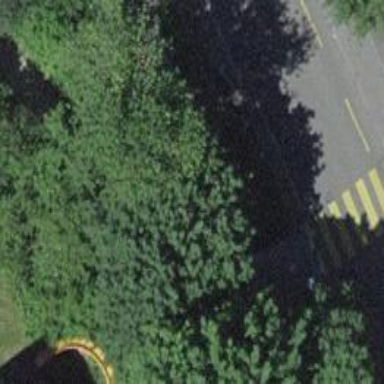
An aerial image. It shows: Asphalt sidewalk.